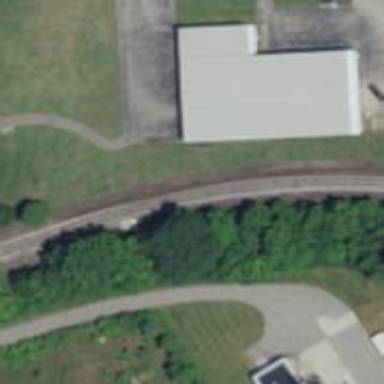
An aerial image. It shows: Rail spur service.